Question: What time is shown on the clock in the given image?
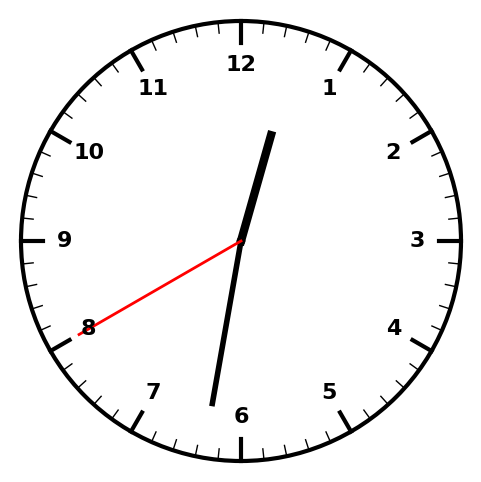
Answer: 12:31:40